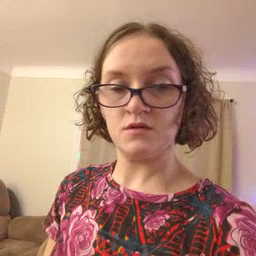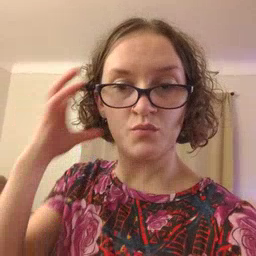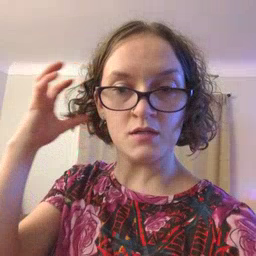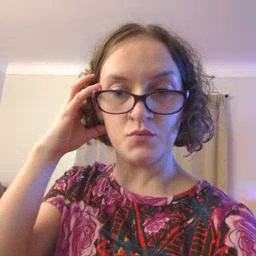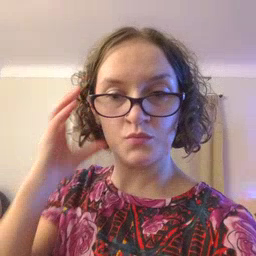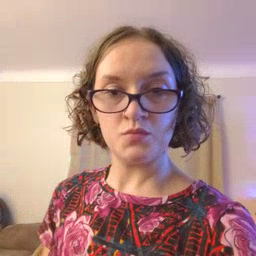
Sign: radio